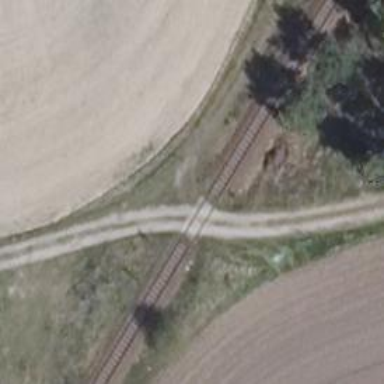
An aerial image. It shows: Railway level crossing.